Question:
I am testing the payment for paypal(ios sdk. 2.11.5).
But as shown in the image, credit card information is not showing up.
I put in the credit card information in sandbox buyer account.
Why is the credit card information not showing up?
I want to know.
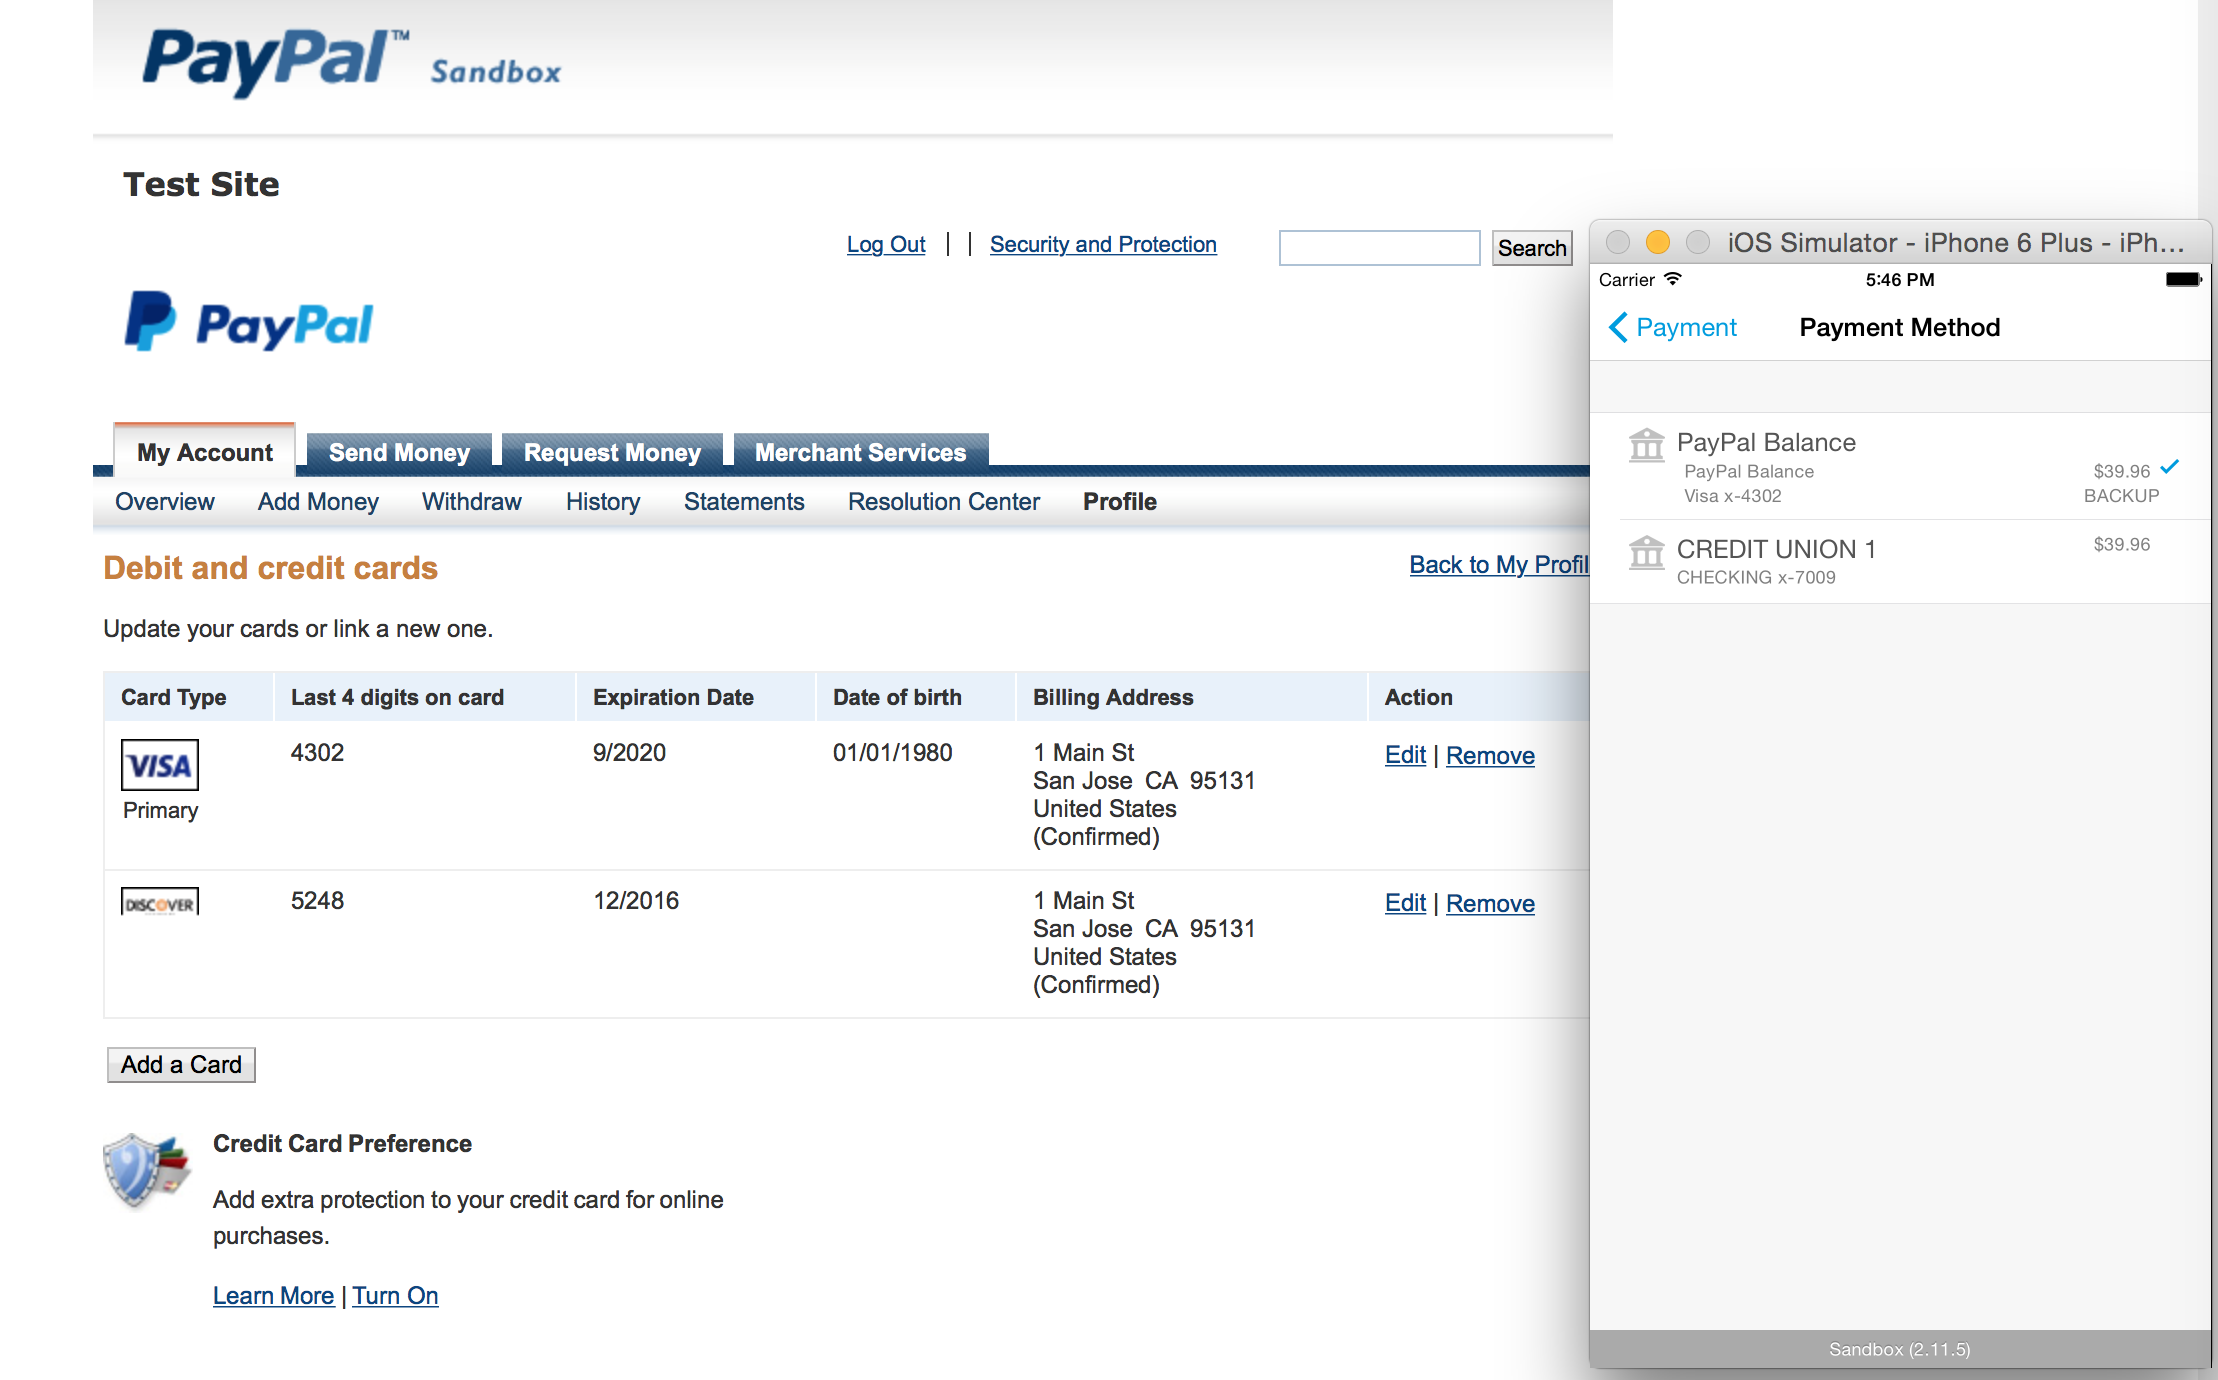
Answer: It's related to how your account is setup. Please read the following checklist..
1. Your account must be either Premier or Business. Personal type accounts do not have this option.
2. PayPal Account Optional (a setting in your account) is turned on - this enables non-PayPal members to pay by Credit Card.
3. The email address you use to log into your PayPal Account must be verified.
4. Credit Card linked and verified.
5. The IP address of your hosted site is not on a blocked list.